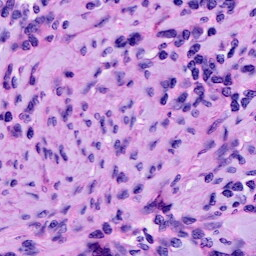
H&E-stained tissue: Cervix